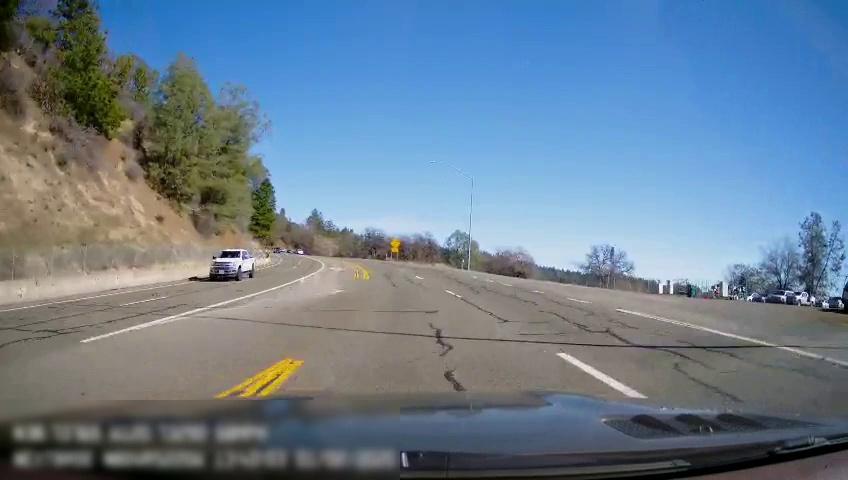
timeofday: Day
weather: Sunny
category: Drivable Space
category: Vehicles | Truck
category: Vehicles | Van
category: Lanes | Opposite Lane
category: Lanes | Opposite Lane
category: Lanes | Opposite Lane
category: Lanes | Opposite Lane
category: Lanes | Current Lane
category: Lanes | Alternate Lane
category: Lanes | Current Lane
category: Lanes | Alternate Lane
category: Lanes | Current Lane
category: Lanes | Alternate Lane
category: Lanes | Opposite Lane
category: Lanes | Opposite Lane